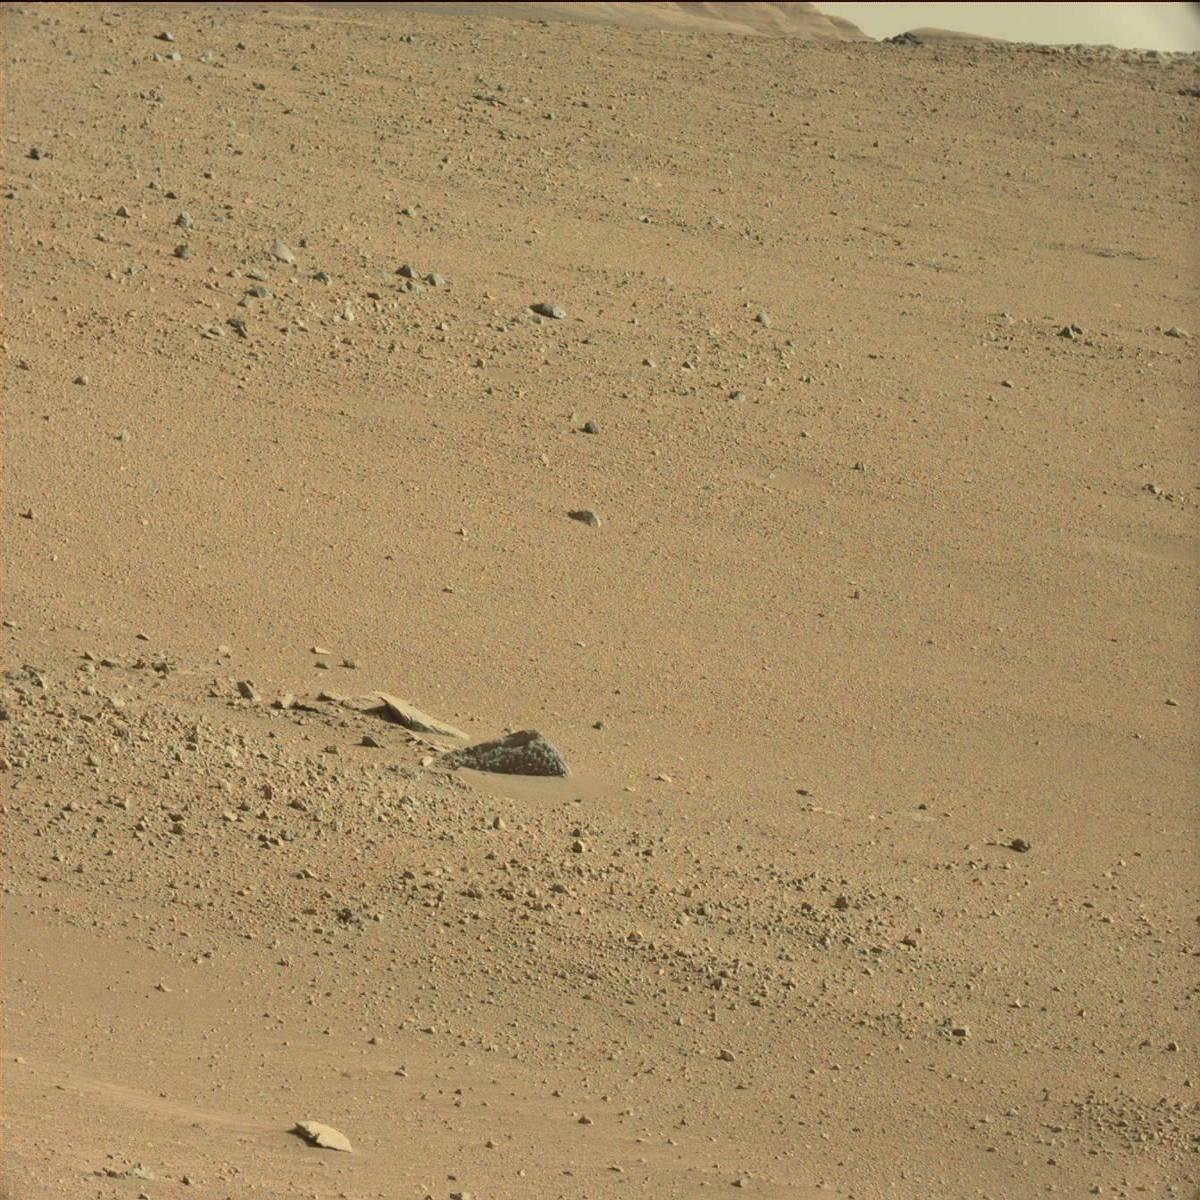
Terrain classes present: Bedrock, Ridge, Rock, Sand / Soil, Sky